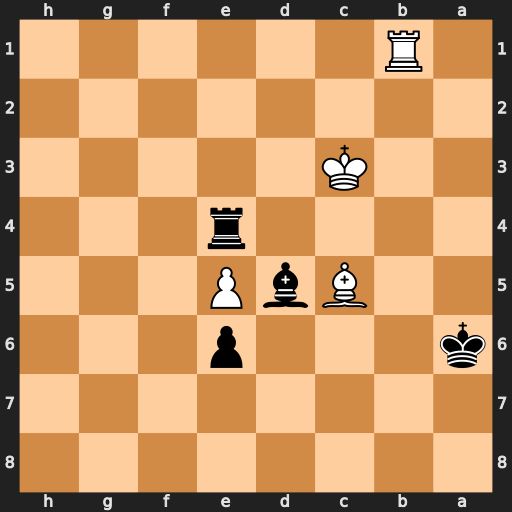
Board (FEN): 8/8/k3p3/2BbP3/4r3/2K5/8/1R6
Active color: b
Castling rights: -
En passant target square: -
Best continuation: Rc4+ Kd3 Rxc5